Question: Currently i am developing as and in an attached home screen widget:
Please show me a way to implement this ?? is it possible to do so?

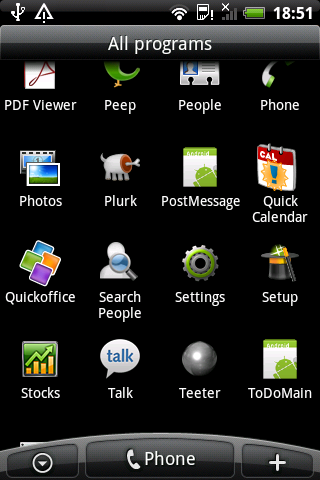
Answer: Use '\n' for a newline character.